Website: apple
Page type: payment
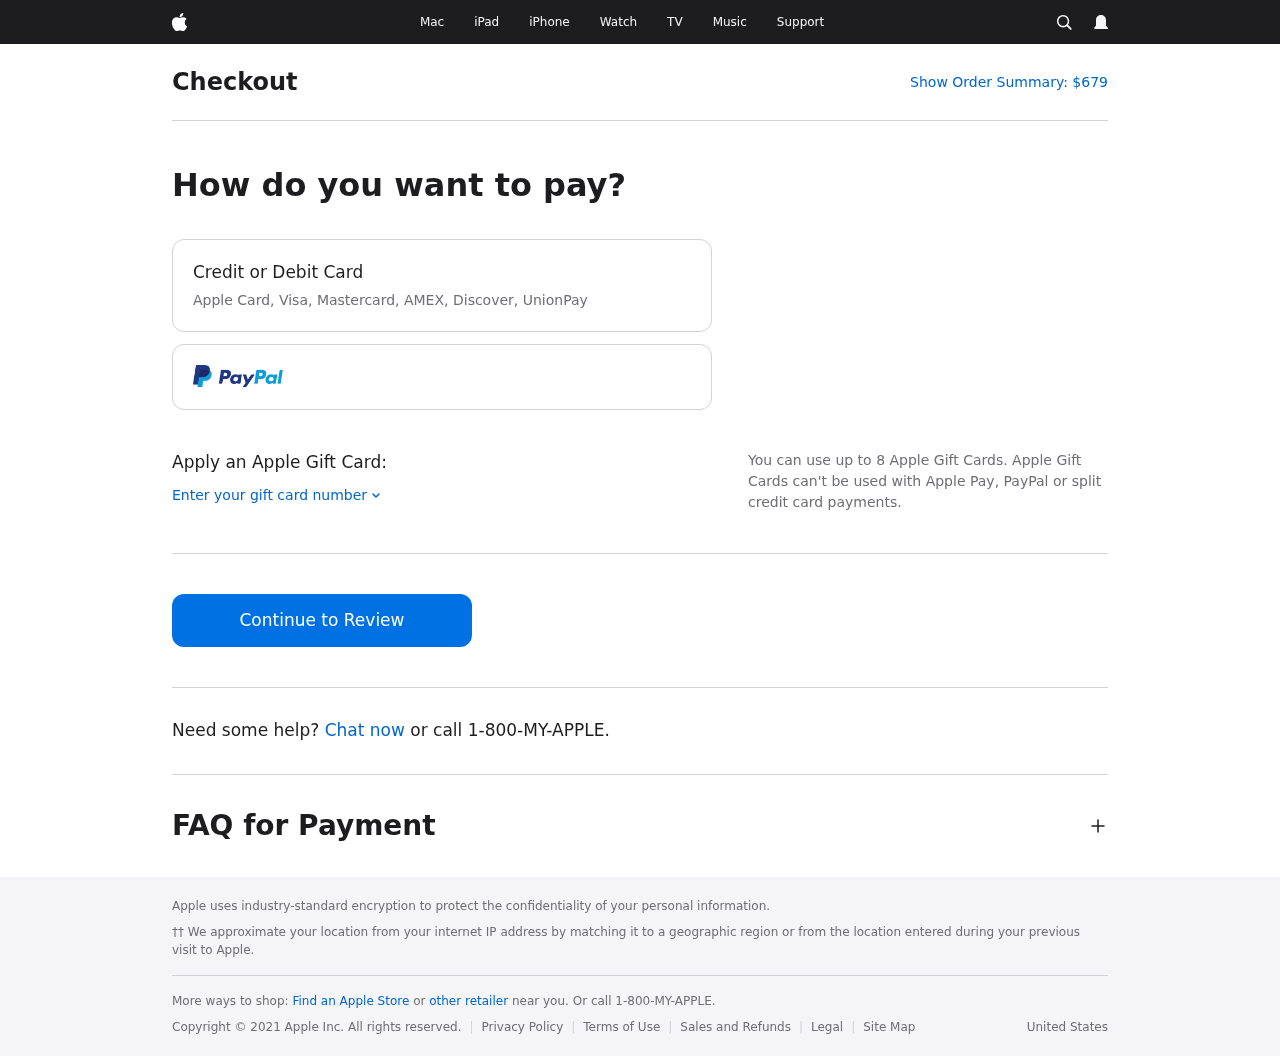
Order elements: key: ORDER_TOTAL
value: $679